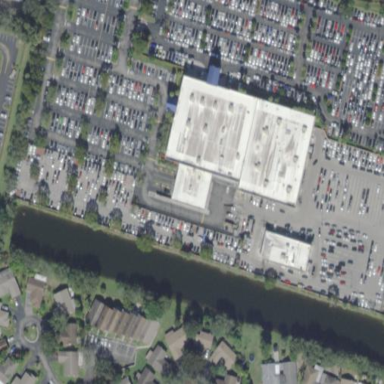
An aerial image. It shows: Building that houses car shop.